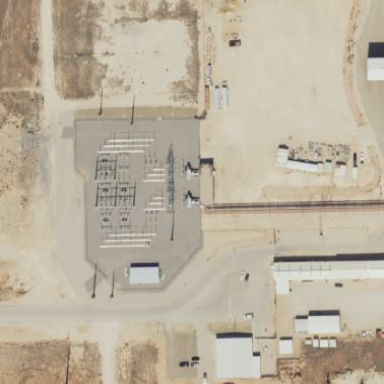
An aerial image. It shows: Power substation.